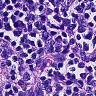
Metastatic tissue present: no